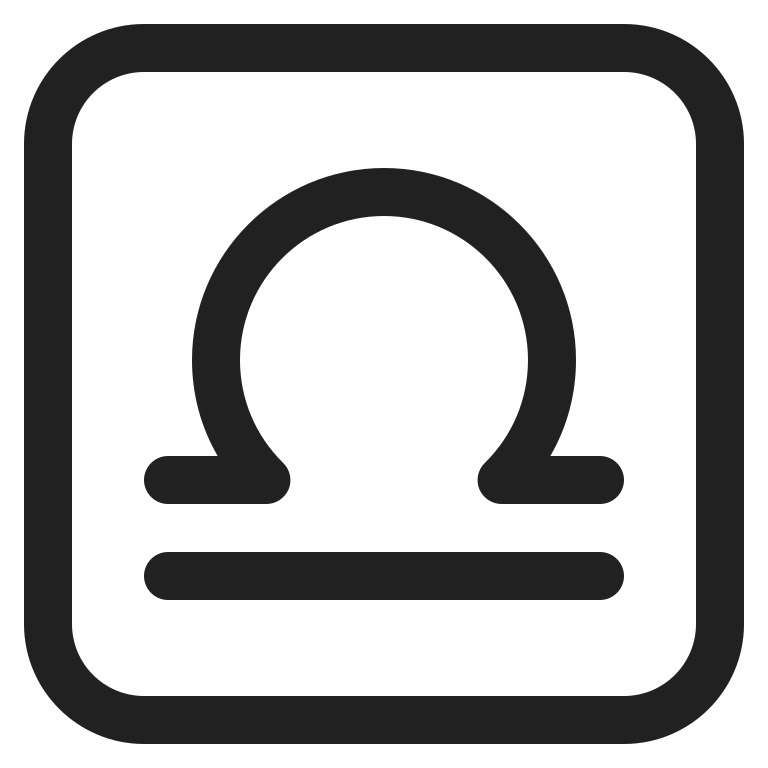
libra high contrast